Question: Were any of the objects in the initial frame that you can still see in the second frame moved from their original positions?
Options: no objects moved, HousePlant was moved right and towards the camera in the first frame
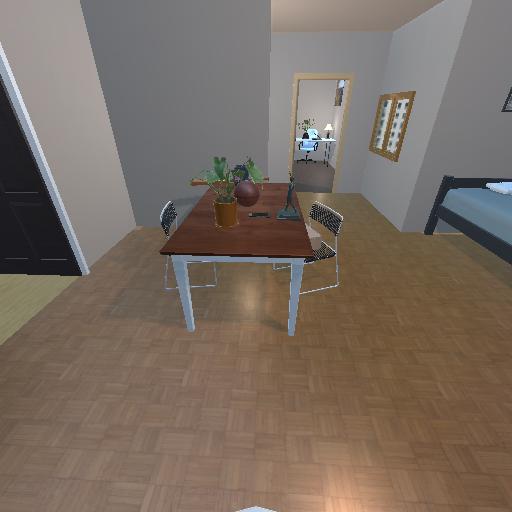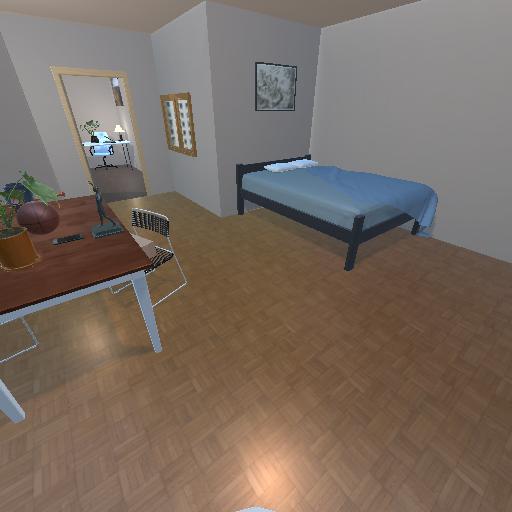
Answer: no objects moved